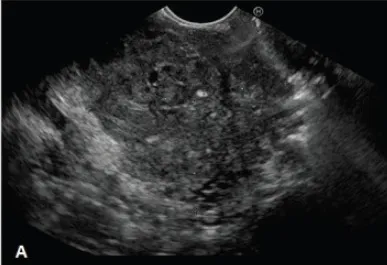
Endoscopic Ultrasound (EUS). A) Hypoechoic heterogeneous mass, with irregular borders, located in the head of the pancreas.
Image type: radiology (ultrasound)